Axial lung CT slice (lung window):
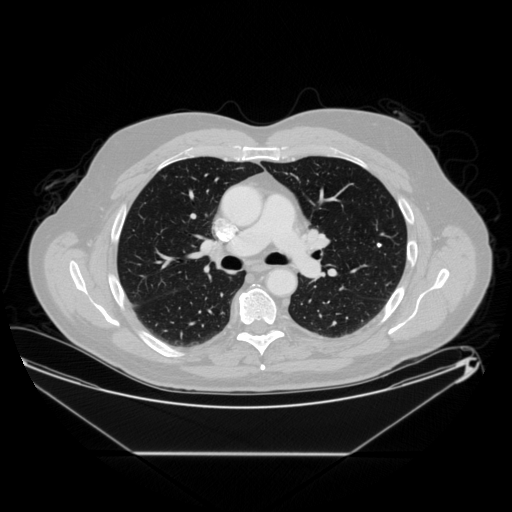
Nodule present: yes
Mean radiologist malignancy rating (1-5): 1